【题型】解答题　【知识点】平面几何　【难度】medium
如图所示，在正方形 \(ABCD\) 中，\(P\) 是 \(BC\) 上的点，且 \(BP = 3PC\)，\(Q\) 是 \(CD\) 的中点.

(1) \(\triangle ADQ\) 与 \(\triangle QCP\) 是否相似？为什么？

(2) 试问：\(AQ\) 与 \(PQ\) 有什么关系？
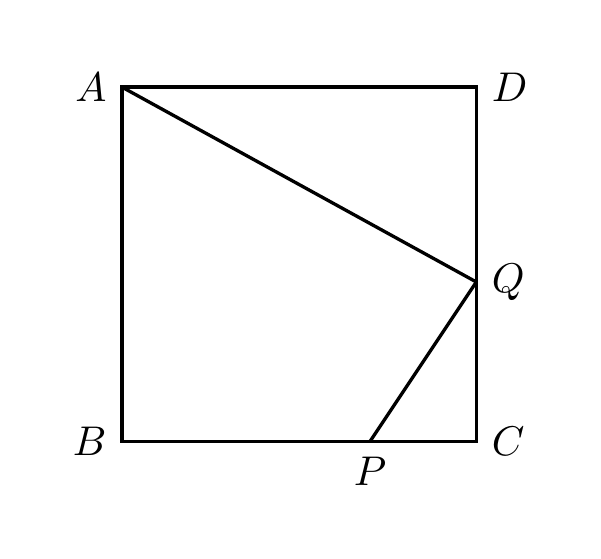
【解答】
\pagestyle{empty}
\noindent
【答案】(1) \(\triangle ADQ \backsim \triangle QCP\)；理由见解析

(2) \(AQ = 2PQ\)，且 \(AQ \perp PQ\)\\

【分析】（1）由正方形的性质可知 \(AD = CD = BC\)，\(\angle C = \angle D = 90^\circ\)，根据 \(Q\) 是 \(CD\) 的中点，\(BP = 3PC\)，可得 \(CQ = DQ = \frac{1}{2}AD\)，\(CP = \frac{1}{4}AD\)，继而证明 \(\frac{CQ}{AD} = \frac{CP}{DQ} = \frac{1}{2}\)，即可得出结论；

（2）由 \(\triangle ADQ \backsim \triangle QCP\) 的性质可得 \(AQ = 2PQ\)，\(\angle AQD = \angle QPC\)，\(\angle DAQ = \angle PQC\)，因为 \(\angle PQC + \angle DQA = \angle DAQ + \angle AQD = 90^\circ\)，所以 \(\angle AQP = 90^\circ\)，可得 \(AQ \perp PQ\).

【详解】（1）解：\(\triangle ADQ \backsim \triangle QCP\)，理由如下：

\(\because\) 四边形 \(ABCD\) 是正方形，

\(\therefore AD = CD = BC\)，\(\angle C = \angle D = 90^\circ\)，

又 \(\because Q\) 是 \(CD\) 的中点，

\(\therefore CQ = DQ = \frac{1}{2}CD = \frac{1}{2}AD\)，

\(\because BP = 3PC\)，

\(\therefore CP = \frac{1}{4}BC = \frac{1}{4}AD\)，

\(\therefore \frac{CQ}{AD} = \frac{CP}{DQ} = \frac{1}{2}\)，

又 \(\because \angle C = \angle D = 90^\circ\)，

\(\therefore \triangle ADQ \backsim \triangle QCP\).

（2）解：\(AQ = 2PQ\)，且 \(AQ \perp PQ\)，理由如下：

由（1）知，\(\triangle ADQ \backsim \triangle QCP\)，\(\frac{CQ}{AD} = \frac{CP}{DQ} = \frac{1}{2}\)，

则 \(\frac{AQ}{QP} = \frac{CQ}{AD} = \frac{CP}{DQ} = \frac{1}{2}\)，

\(\therefore AQ = 2PQ\);

\(\because \triangle ADQ \backsim \triangle QCP\),

\(\therefore \angle AQD = \angle QPC\), \(\angle DAQ = \angle PQC\),

\(\therefore \angle PQC + \angle DQA = \angle DAQ + \angle AQD = 90^\circ\),

\(\therefore \angle AQP = 180^\circ - (\angle PQC + \angle DQA) = 90^\circ\),

\(\therefore AQ \perp PQ\).

【点睛】本题考查了正方形的性质和相似三角形的性质和判定，熟练掌握相似三角形的性质和判定是解答本题的关键.